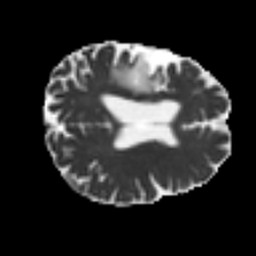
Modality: MD
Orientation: axial
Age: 61
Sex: male
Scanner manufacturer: siemens
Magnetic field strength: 3 T
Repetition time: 4.999 s
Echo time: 0.07946 s